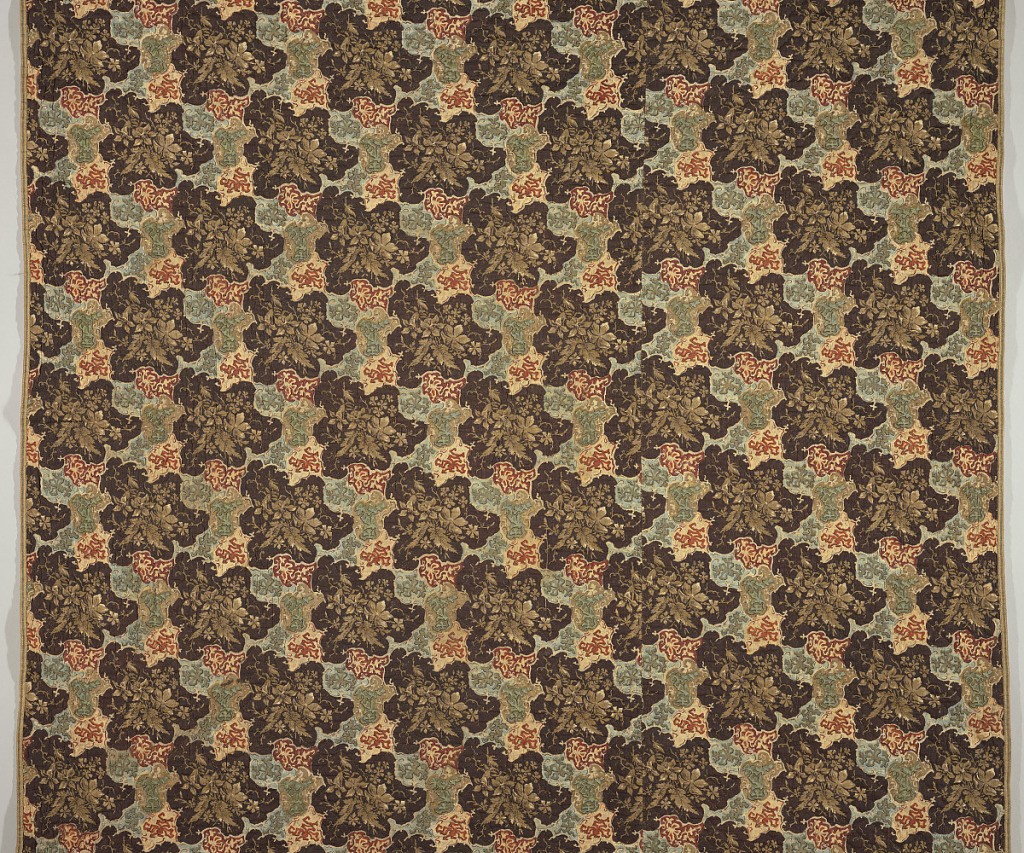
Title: Quilt
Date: mid- 19th century
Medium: cotton Technique: roller printed, quilted
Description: Small quilt of printed cotton with the face in a foliage design of brown, green, red, and light blue. Foliage appears in irregularly curved enframements. Reverse has small scale design of red flowers on a light brown ground. Bound in woven tape.